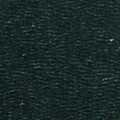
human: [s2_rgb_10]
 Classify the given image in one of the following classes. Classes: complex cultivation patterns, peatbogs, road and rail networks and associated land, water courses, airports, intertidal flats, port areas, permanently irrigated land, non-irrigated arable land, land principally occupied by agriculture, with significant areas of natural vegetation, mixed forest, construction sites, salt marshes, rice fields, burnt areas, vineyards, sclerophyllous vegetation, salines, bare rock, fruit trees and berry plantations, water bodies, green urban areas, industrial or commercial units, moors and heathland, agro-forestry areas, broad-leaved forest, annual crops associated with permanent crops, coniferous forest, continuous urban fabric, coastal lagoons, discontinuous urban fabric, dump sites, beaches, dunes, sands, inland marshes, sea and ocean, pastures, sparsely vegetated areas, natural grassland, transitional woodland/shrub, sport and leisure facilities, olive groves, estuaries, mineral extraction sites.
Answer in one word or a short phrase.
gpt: sea and ocean